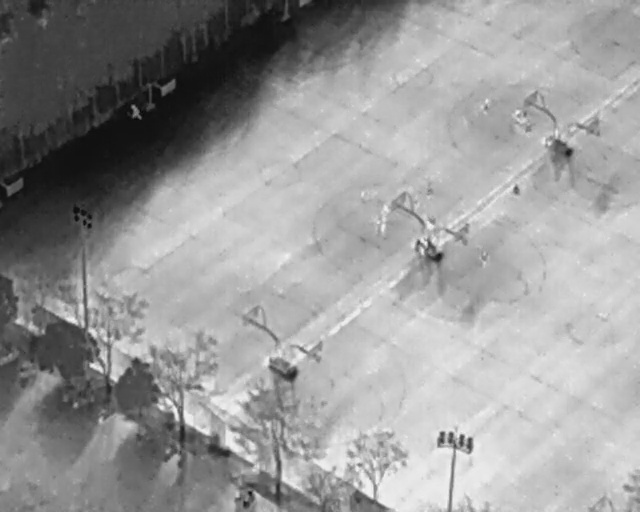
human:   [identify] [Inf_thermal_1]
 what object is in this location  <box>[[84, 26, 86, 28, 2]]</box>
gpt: <ref>1 medium person at the top right</ref>

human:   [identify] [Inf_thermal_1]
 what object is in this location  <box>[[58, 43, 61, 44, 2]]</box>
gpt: <ref>1 small person at the center</ref>